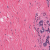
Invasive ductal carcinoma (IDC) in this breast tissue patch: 0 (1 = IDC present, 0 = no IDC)